Question: I want to have a dialog that looks kinda like this:

I thought this approach would work but I guess I was wrong:
'''
//Creates The Dialog
$('.ImageDialogDiv').dialog({
position: [98, 223],
resizable: false,
//modal: true, /* UNCOMMENT AFTER DEBUGGING */
closeOnEscape: false,
class: 'OverwriteDialogOverflow',
title: $('#hiddenDialogElements').html(),
open: function (event, ui) { $(".ui-dialog-titlebar-close").hide(); }
});
'''
'''
/*
* Overrides hidden overflow
*/
.OverwriteDialogOverflow
{
overflow: visible;
}
'''
'''
<div id = "dialogDiv" class = "ImageDialogDiv"></div>
<div id = "hiddenDialogElements">
<button id = "hiddencloseButton">Close</button>
<div id = "hiddenArrowButtons">
<button class = "ArrowButtonDialogLeft" onclick = "ShowNextImage(-1)" ></button>
<button class = "ArrowButtonDialogRight" onclick = "ShowNextImage(1)" ></button>
</div>
</div>
'''
When I attempt to move the arrows or close button off of the dialog, then get cut off and will not be visible. I though that adding '.OverwriteDialogOverflow' would take care of that.
Suggestions?
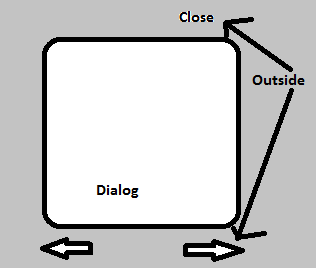
Answer: I'll edit this with more detail if/when you update the post, but what I would do is put the dialog and buttons in a container div with relative positioning, and use absolute positioning to place the buttons. Something like below...
HTML:
'''
<div id = "hiddenDialogElements">
<button id = "hiddencloseButton">Close</button>
<div id = "hiddenArrowButtons">
<button class = "ArrowButtonDialogLeft" onclick = "ShowNextImage(-1)" ></button>
<button class = "ArrowButtonDialogRight" onclick = "ShowNextImage(1)" ></button>
</div>
</div>
</div>
'''
CSS:
'''
.OverwriteDialogOverflow { overflow: visible; }
#dialogContainer { position: relative; }
#hiddencloseButton {
position: absolute;
top: -15px;
right: -15px;
}
#hiddenArrowButtons {
position: absolute;
bottom: -30px;
}
.ui-dialog { overflow: visible; }
'''
added .ui-dialog CSS as per comment